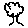
Label: tree